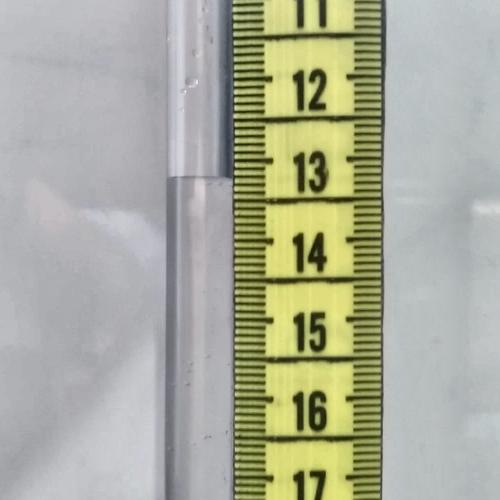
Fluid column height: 13.2 cm